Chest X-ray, PA view. Patient: 64 years old, sex M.
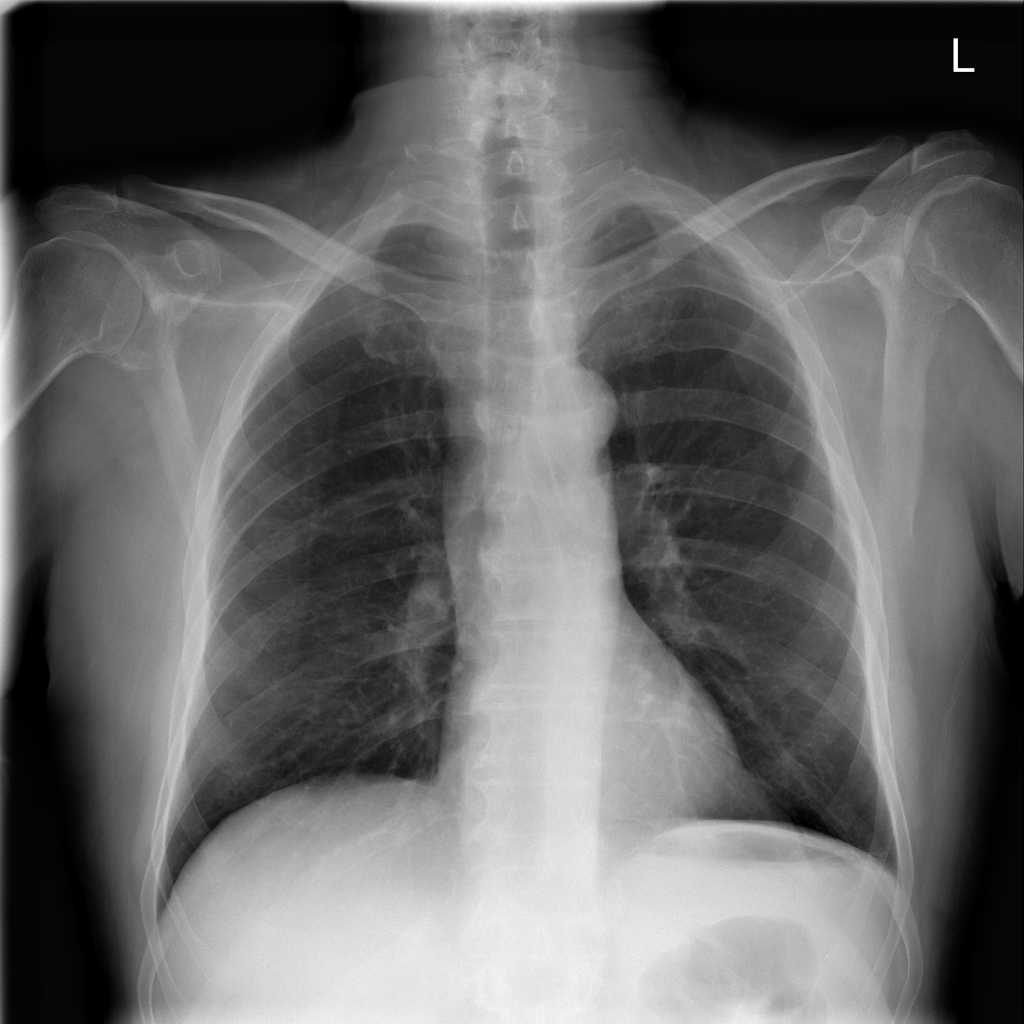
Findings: Infiltration